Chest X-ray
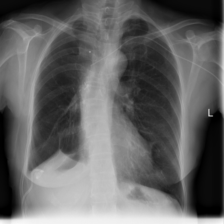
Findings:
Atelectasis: negative
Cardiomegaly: negative
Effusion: negative
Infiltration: negative
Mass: negative
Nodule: negative
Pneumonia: negative
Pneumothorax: negative
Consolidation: positive
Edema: negative
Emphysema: negative
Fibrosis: negative
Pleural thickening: negative
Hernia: negative